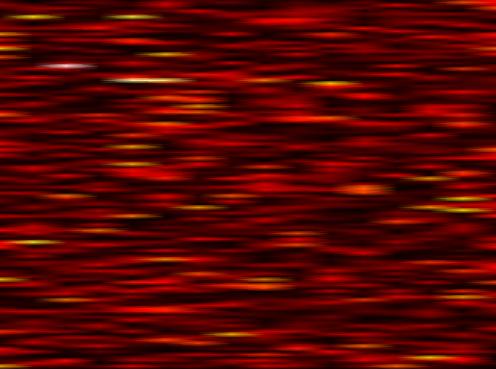
Label: WOLA